Aerial crown-view tile of a tropical tree (Barro Colorado Island, Panama), acquired 20241014:
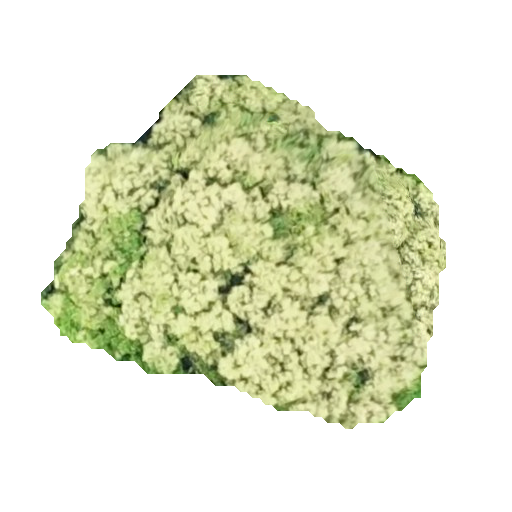
Species: Prioria copaifera
GBIF accepted scientific name: Prioria copaifera
Crown area: 150.01 m²